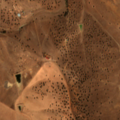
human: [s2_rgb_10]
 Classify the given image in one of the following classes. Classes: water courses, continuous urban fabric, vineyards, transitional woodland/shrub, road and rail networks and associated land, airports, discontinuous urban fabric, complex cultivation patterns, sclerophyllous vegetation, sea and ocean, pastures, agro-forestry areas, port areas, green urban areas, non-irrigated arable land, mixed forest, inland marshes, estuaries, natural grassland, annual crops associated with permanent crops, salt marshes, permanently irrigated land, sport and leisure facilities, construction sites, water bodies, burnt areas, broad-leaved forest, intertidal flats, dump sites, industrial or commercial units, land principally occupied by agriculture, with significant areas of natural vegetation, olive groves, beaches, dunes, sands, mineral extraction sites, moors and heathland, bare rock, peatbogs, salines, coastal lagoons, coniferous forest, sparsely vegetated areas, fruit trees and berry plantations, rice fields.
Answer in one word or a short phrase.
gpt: non-irrigated arable land, agro-forestry areas